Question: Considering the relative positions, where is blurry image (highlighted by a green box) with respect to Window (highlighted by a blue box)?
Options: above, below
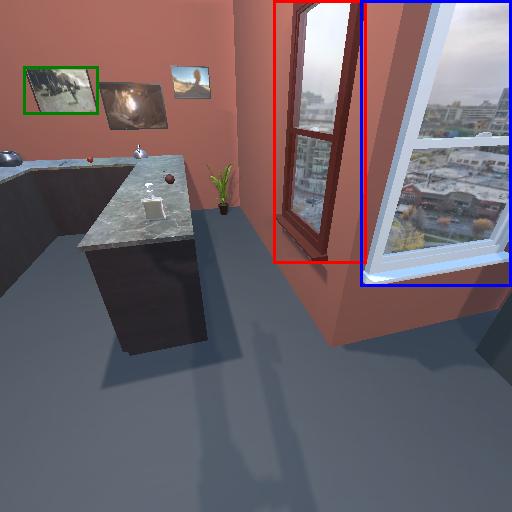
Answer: above